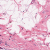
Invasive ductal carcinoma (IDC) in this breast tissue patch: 0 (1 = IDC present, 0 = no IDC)